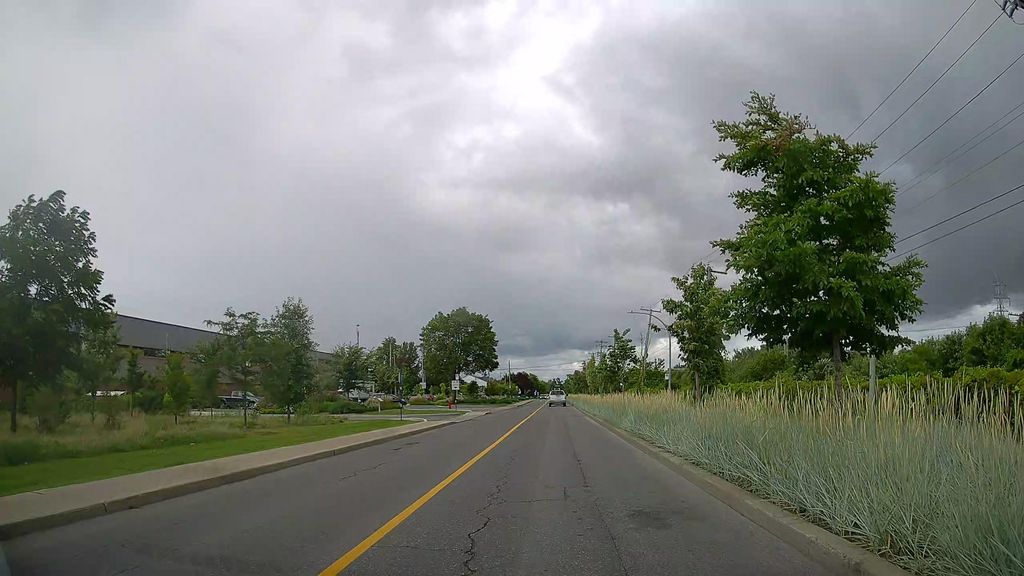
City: montreal